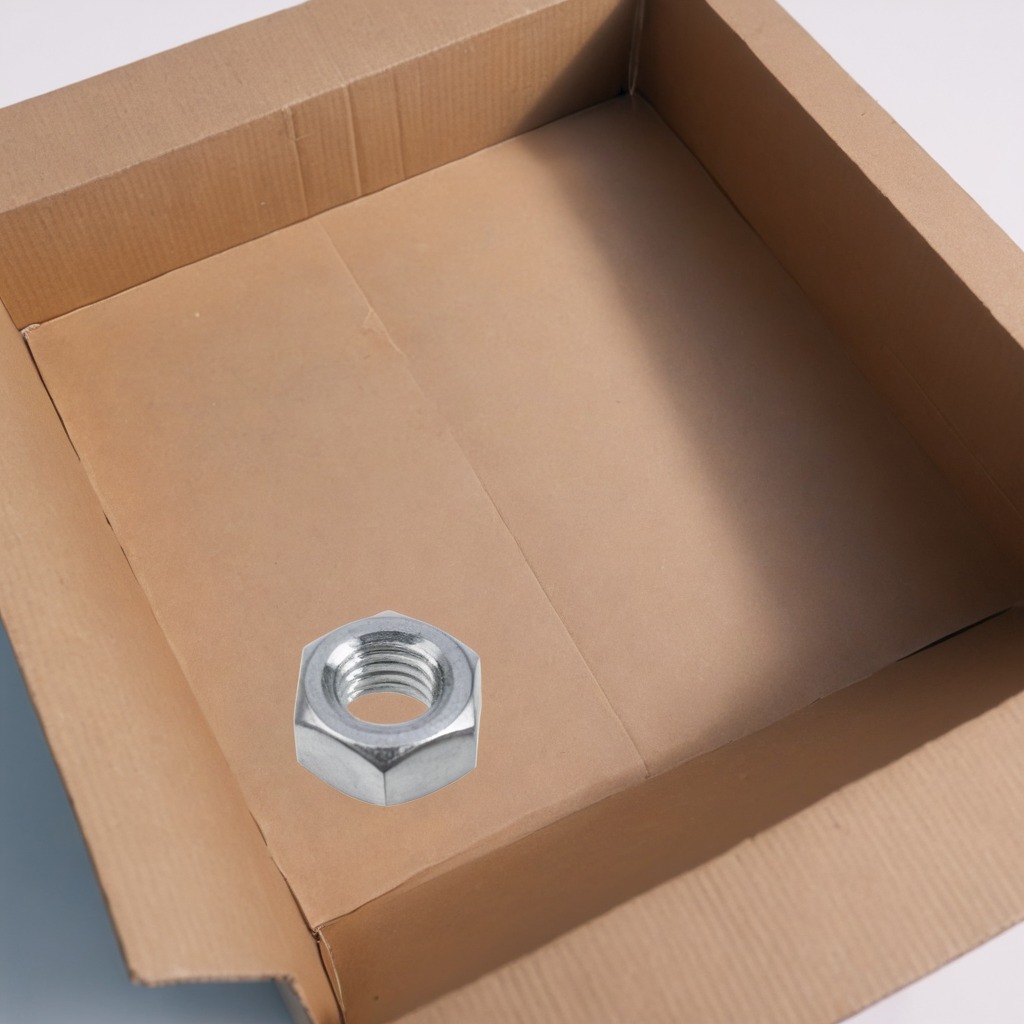
A metal nut lies on a clean dry cardboard box surface in an outdoor workshop during daytime bright natural light soft shadows slightly creased but